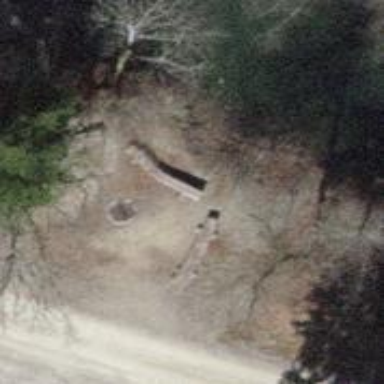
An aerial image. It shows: Brown bench in the vicinity.